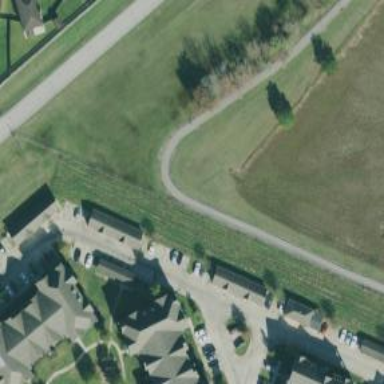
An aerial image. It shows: Footway along the road.